Question: I intend to use MutationObserver on observing the appearance and changing of element's value, but to be honest I'm not sure how this should be implemented.

The target of MO would be 'div.player-bar' and what I'm trying to accomplish is to detect when 'el-badge__content' appears in page and when 'el-badge__content' element value is changed (for example instead '1' would change to '2').
Please note that 'el-badge__content' appears at the same time with the creation of 'div.new-bar' and many times 'div.new-bar' would not be present in the page, that's why I need to listen to 'div.player-bar'.
Is this possible? So far I was thinking of something like this:
'''
var target = document.getElementsByClassName('player-bar')[0];
var config = { attributes: true, childList: true, subtree: true };
const observer = new MutationObserver(function(mutations) {
mutations.forEach(function(mutation) {
mutation.forEach(function(addedNode) {
var e = addedNode.document.getElementsByClassName('el-badge__content')[0];
if (e) {
console.log("Element appearance/changed")
};
});
});
});
observer.observe(target, config);
'''
Thank you in advance.
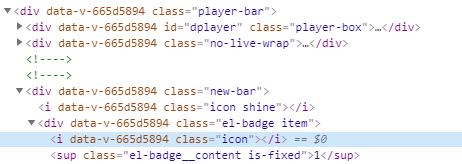
Answer: 'mutation' is a <URL> that contains the array-like 'addedNodes' NodeList collection that you missed in your code, but it's not an array so it doesn't have forEach. You can use ES6 for-of enumeration in modern browsers or a plain for loop or invoke forEach.call.
A much easier solution for this particular case is to use the dynamically updated live collection returned by getElementsByClassName since it's superfast, usually much faster than enumeration of all the mutation records and all their added nodes within.
'''
const target = document.querySelector('.player-bar');
// this is a live collection - when the node is added the [0] element will be defined
const badges = target.getElementsByClassName('el-badge__content');
let prevBadge, prevBadgeText;
const mo = new MutationObserver(() => {
const badge = badges[0];
if (badge && (
// the element was added/replaced entirely
badge !== prevBadge ||
// or just its internal text node
badge.textContent !== prevBadgeText
)) {
prevBadge = badge;
prevBadgeText = badge.textContent;
doSomething();
}
});
mo.observe(target, {subtree: true, childList: true});
function doSomething() {
const badge = badges[0];
console.log(badge, badge.textContent);
}
'''
As you can see the second observer is added on the badge element itself. When the badge element is removed, the observer will be automatically removed by the garbage collector.